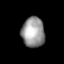
Tissue: lung
Cell type: Epithelial cells
Senescence score: 0.07618
Nuclear area (px): 680
Mean DAPI intensity: 151.54